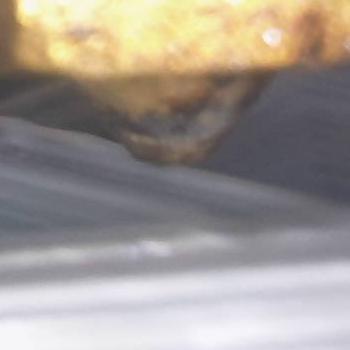
Flow rate: 267%